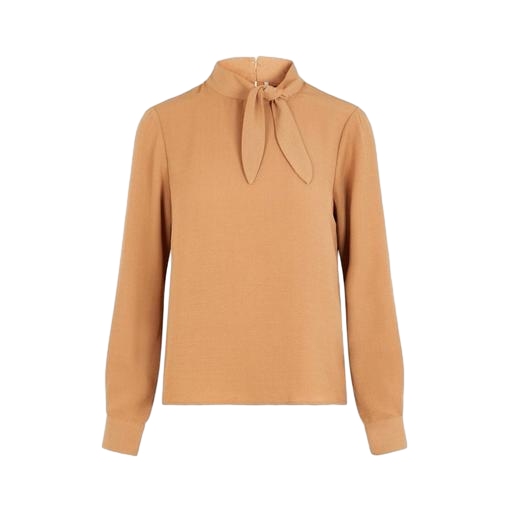
multicolor vero moda rust high neck blouse, brown olivia tie neck blouse, brown tie-neck blouse, white background